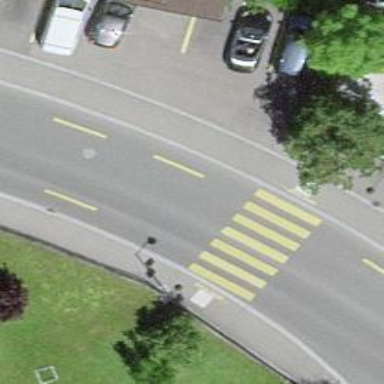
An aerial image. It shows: Uncontrolled zebra crossing with zebra markings.